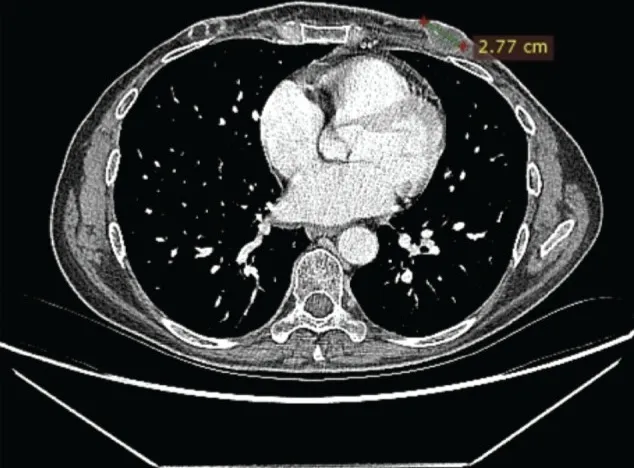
(B) CT scan images at enrolment in CLAG525B2101 trials.
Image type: radiology (ct)